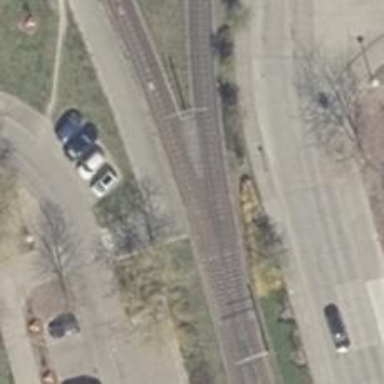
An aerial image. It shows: Tram railway with electrified contact lines.